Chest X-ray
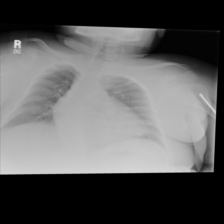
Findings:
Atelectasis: negative
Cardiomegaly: negative
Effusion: negative
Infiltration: negative
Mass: negative
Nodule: negative
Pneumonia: negative
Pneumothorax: negative
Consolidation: negative
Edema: negative
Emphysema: negative
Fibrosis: negative
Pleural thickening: negative
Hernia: negative